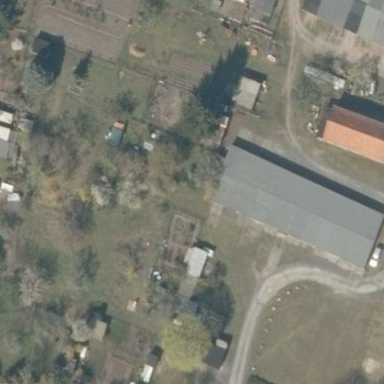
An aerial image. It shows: Group of garages.